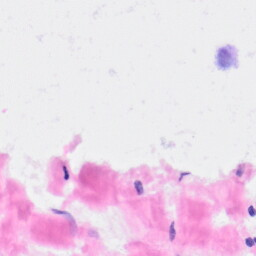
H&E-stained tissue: Kidney